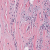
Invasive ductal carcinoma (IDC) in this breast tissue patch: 0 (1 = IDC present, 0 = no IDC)